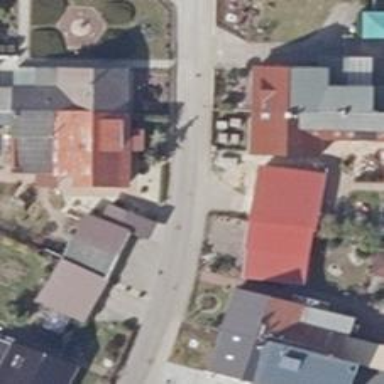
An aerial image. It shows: Smoothly paved residential road.